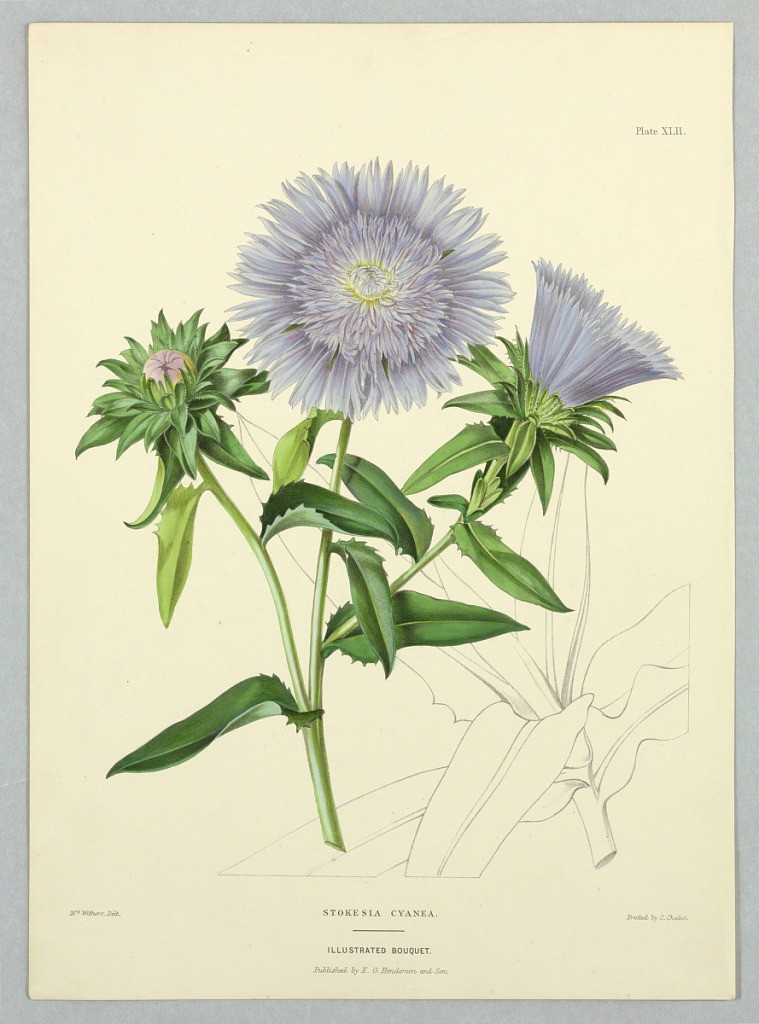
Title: Stokesia Cyanea, Plate XLII from Edward George Henderson's "The Illustrated Bouquet"
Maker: Mrs. Withers, English, active 19th c.
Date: ca. 1857–1864
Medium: Chromolithograph on paper
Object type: Print
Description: Stokesia Cyanea, Plate XLII from Edward George Henderson's "The Illustrated Bouquet."